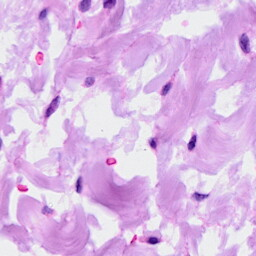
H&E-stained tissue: Ovarian